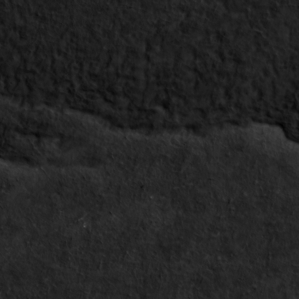
Label: non_frost